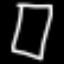
Label: square